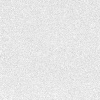
Atmospheric dust classification: dusty